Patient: sex M, age 65
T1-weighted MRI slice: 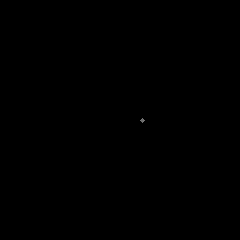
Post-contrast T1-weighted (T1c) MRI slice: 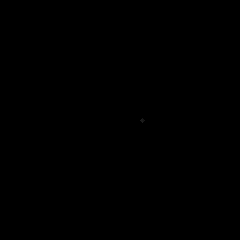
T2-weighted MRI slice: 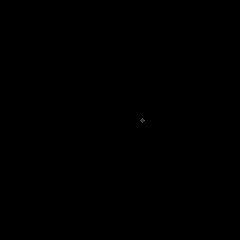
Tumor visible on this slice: no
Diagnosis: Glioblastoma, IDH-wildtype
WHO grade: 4